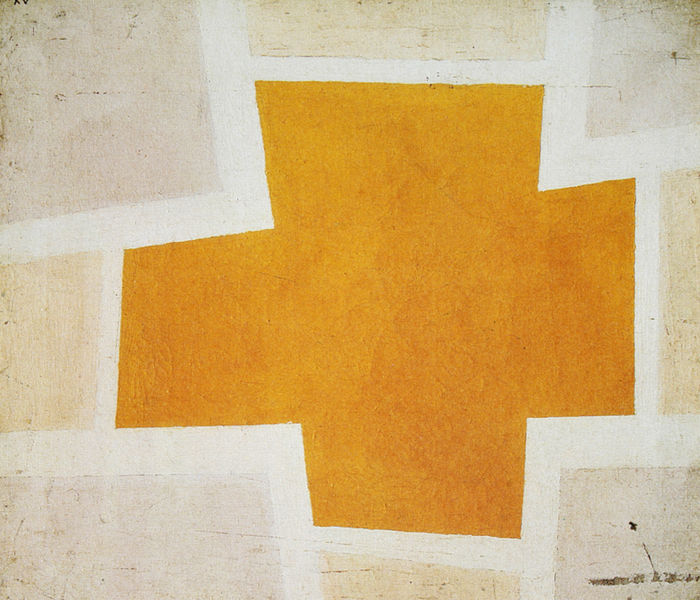
Titel: Gelbes Kreuz
Künstler: Lasar Chidekel
Standort: St. Petersburg
Institution: Sammlung Chidekel
Schlagwörter: gemälde, weiß, gelb, komposition, ocker, orange, beige, rahmen, bild, öl, pastos, figur, gold, rosa, umrisse, abstrakt, fläche, flächen, modern, formen, kreuz, kreuzung, form, leinwand, kunst, kreuze, mittelpunkt, lasierend, orangegelb, gelborange